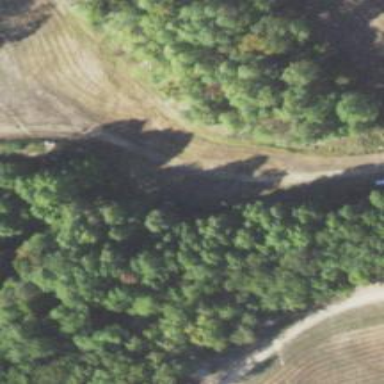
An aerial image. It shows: Intermediate difficulty ski slope.